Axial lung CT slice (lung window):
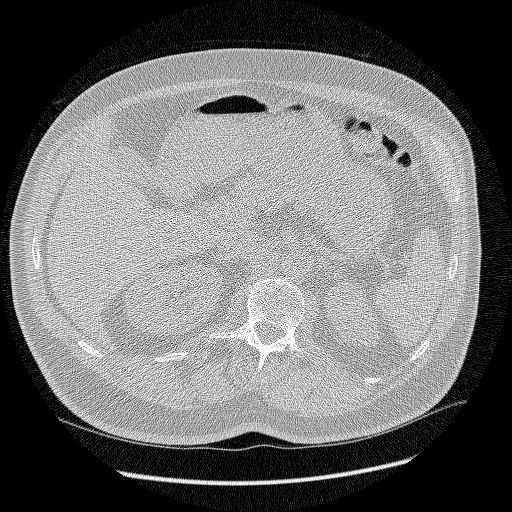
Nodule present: no